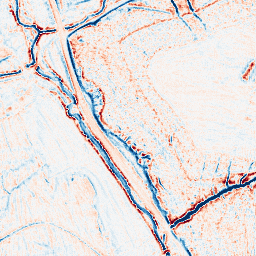
Category: edge_preserving
Decomposition family: bilateral
Decomposition parameters: d: 9
sigma_color: 100
sigma_space: 50
Upsampling method: fft_zeropad
Upsampling parameters: scale: 4
Upsampling scale: 4